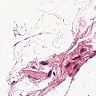
Metastatic tissue present: no